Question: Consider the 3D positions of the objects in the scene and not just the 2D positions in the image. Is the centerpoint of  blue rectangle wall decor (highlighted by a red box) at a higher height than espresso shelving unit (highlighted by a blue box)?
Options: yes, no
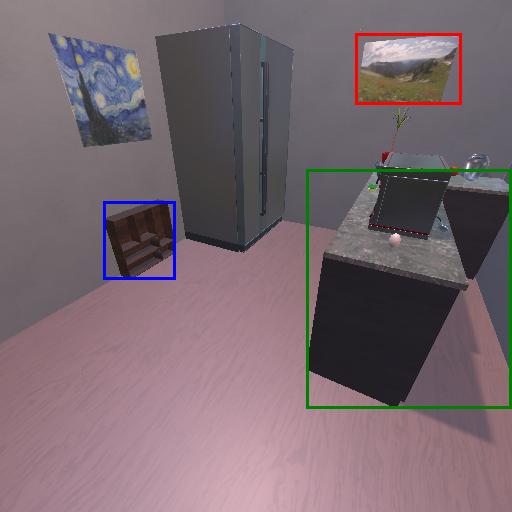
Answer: yes